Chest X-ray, PA view. Patient: 57 years old, sex F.
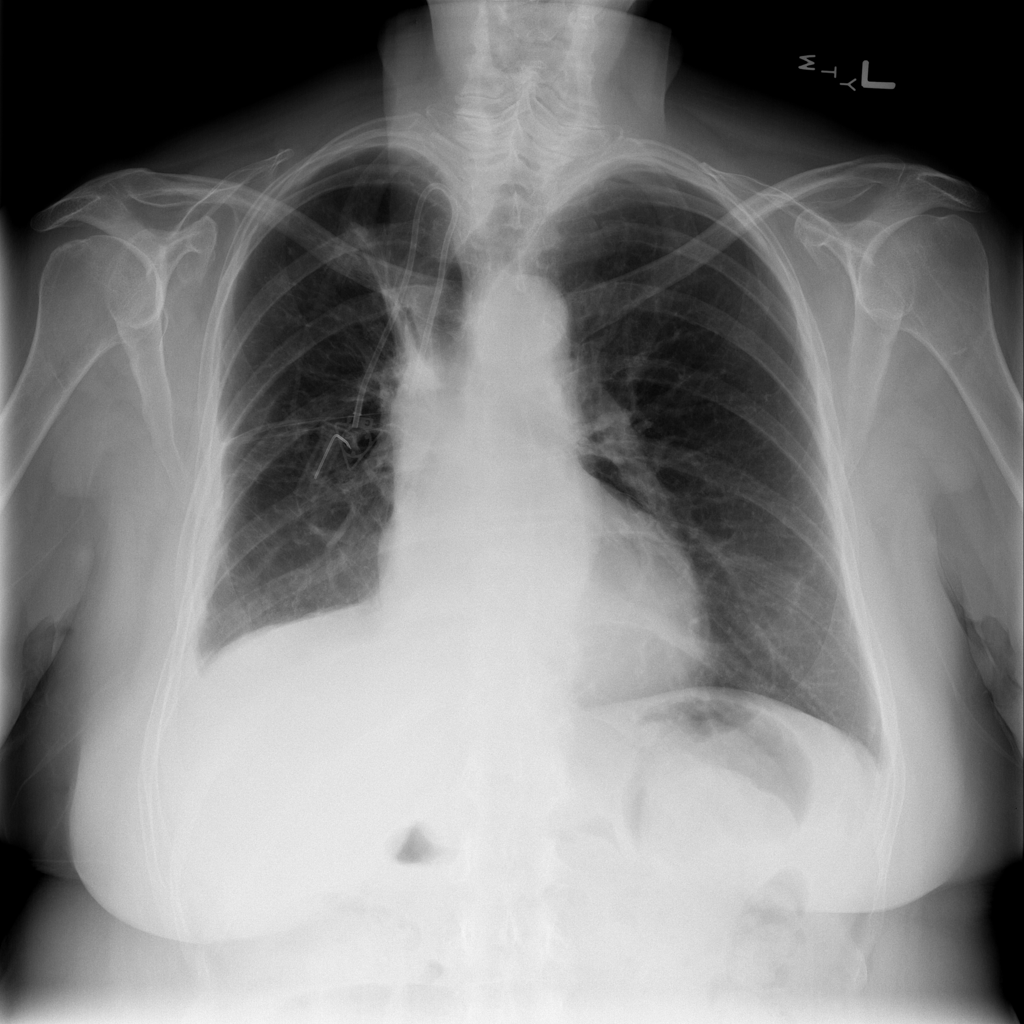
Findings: Atelectasis, Effusion, Pleural_Thickening